Question: I want to create this loading style in my project,i really dont know how.I am really a beginner to swift ui components.I want to add this loading style in my alert view and after getting the results i want to dismiss.So,i want to know about how to make it and add to the alert view to make present and dismiss,Any help please?

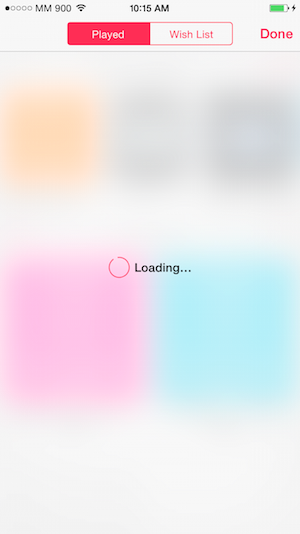
Answer: First of all you can not do it into default alert view but you can create a custom view and achieve this.
For that you need one circle image and you can add that into Image view and add one label which has text Loading.. add both into View like shown into below image:

After that connect outlet for all of this. and you can show that view as per your need and when you show this view you can rotate image with this code:
'''
func rotateViewLayer() {
let rotateView = CABasicAnimation()
rotateView.fromValue = 0.degreesToRadian
rotateView.toValue = 360.degreesToRadian
rotateView.duration = 1
rotateView.repeatCount = Float.infinity
rotateView.removedOnCompletion = false
rotateView.fillMode = kCAFillModeForwards
rotateView.timingFunction = CAMediaTimingFunction(name: kCAMediaTimingFunctionLinear)
imageView.layer.addAnimation(rotateView, forKey: "transform.rotation.z")
}
'''
And you will need this extension:
'''
extension Int {
var degreesToRadian : CGFloat {
return CGFloat(self) * CGFloat(M_PI) / 180.0
}
}
'''
and when you hide this view you can remove animation from imageview with this:
'''
imageView.layer.removeAllAnimations()
'''
And you can check result <URL>.
You can use <URL> Amazing library too.
And <URL> is complete working project.
Hope this will help you.